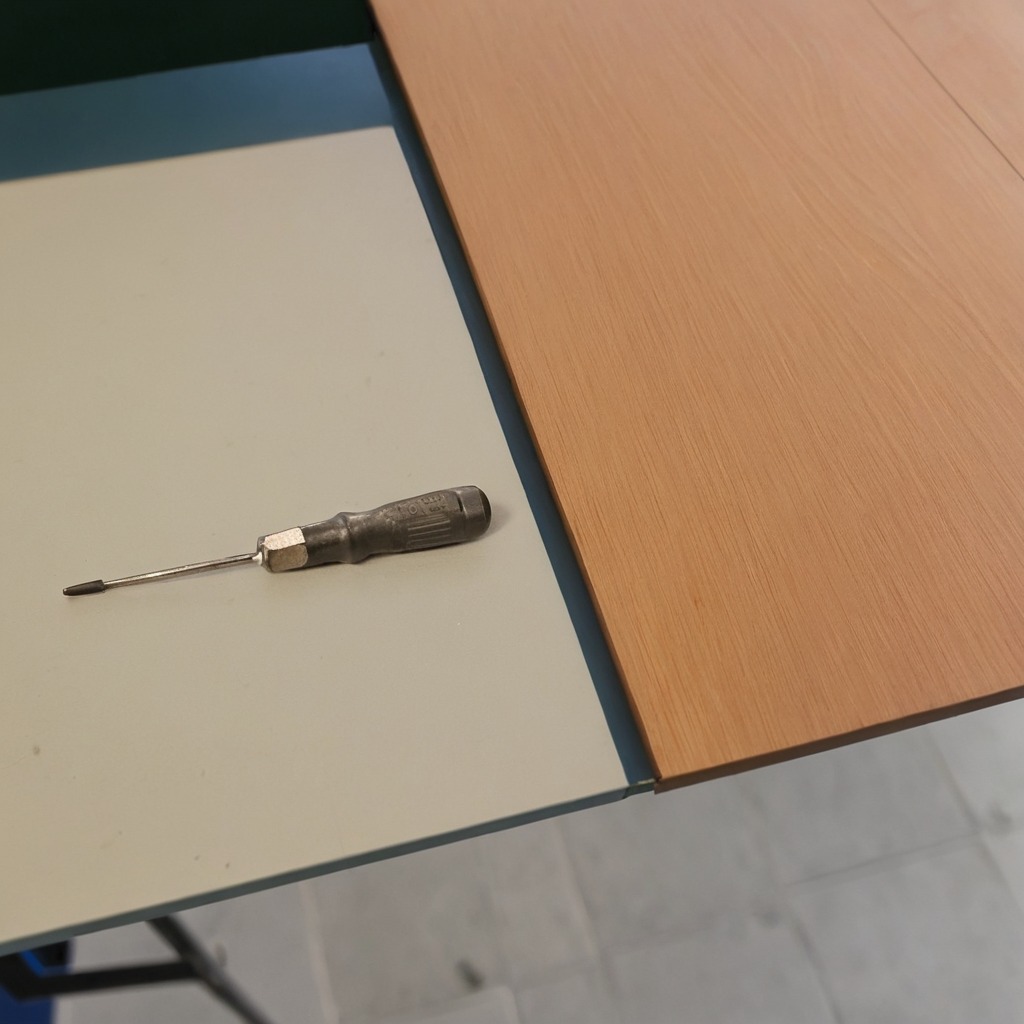
A screwdriver is lying on the table.